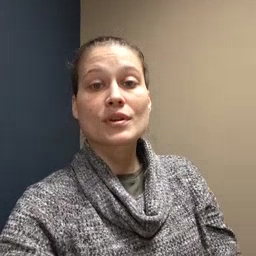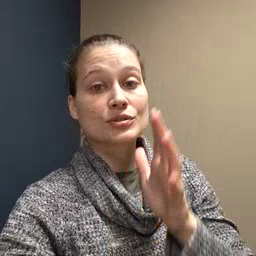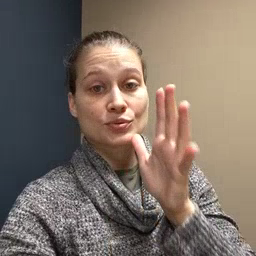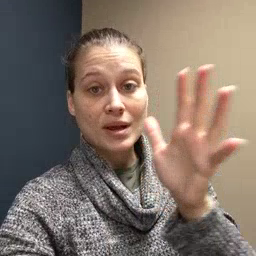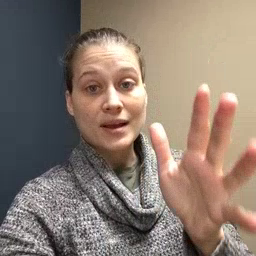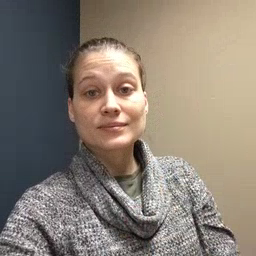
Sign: grandma